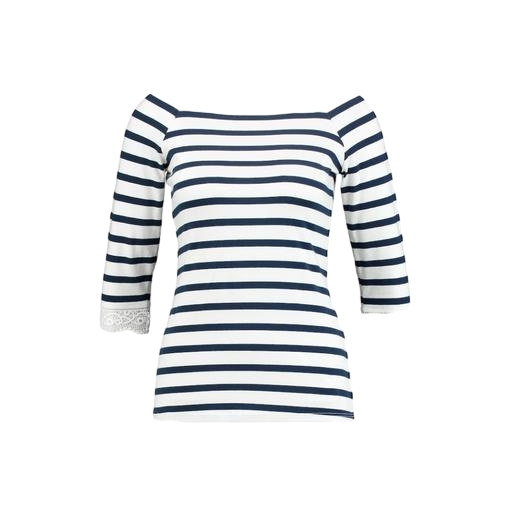
bateau shirt, white le nautical long-sleeved top, blue petite boat-neck t-shirt only macy, white background